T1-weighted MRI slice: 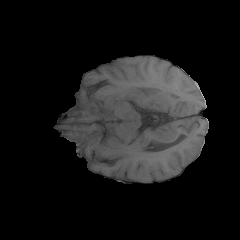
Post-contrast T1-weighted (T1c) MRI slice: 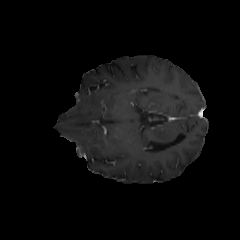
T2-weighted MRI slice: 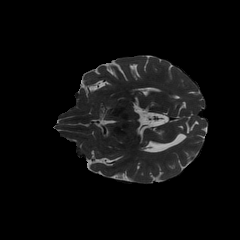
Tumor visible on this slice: no